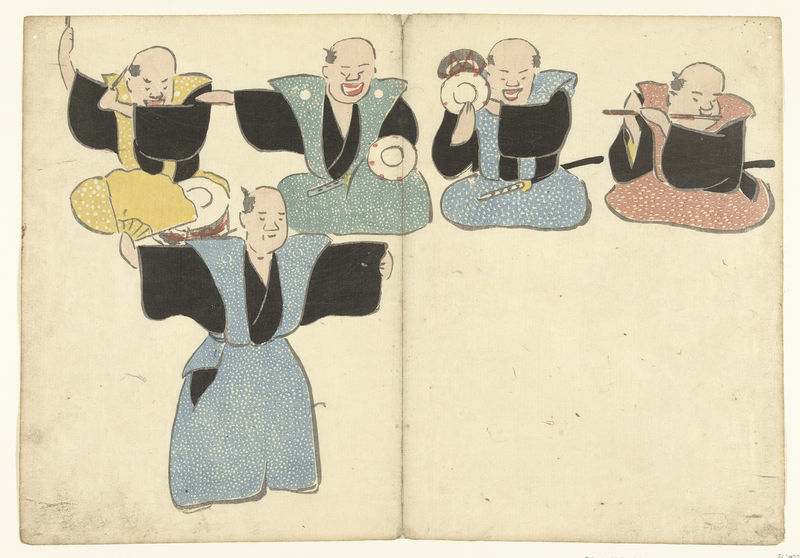
Titel: Vier muzikanten en een noh-danser
Künstler: Nakamura Hochu
Standort: Amsterdam
Institution: Rijksmuseum
Schlagwörter: blau, gelb, grün, männer, schwarz, zeichnung, rot, fest, fächer, teller, instrumente, musik, theater, japan, glatze, japanisch, buch, glatzen, schwerter, trommel, china, flöte, querflöte, kimono, samurai, samurei, samurais, zeichenbuch, schneidesitz